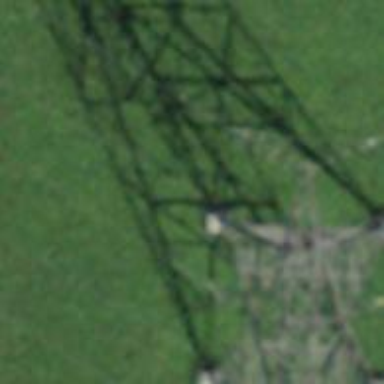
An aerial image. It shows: Three power lines with cables.